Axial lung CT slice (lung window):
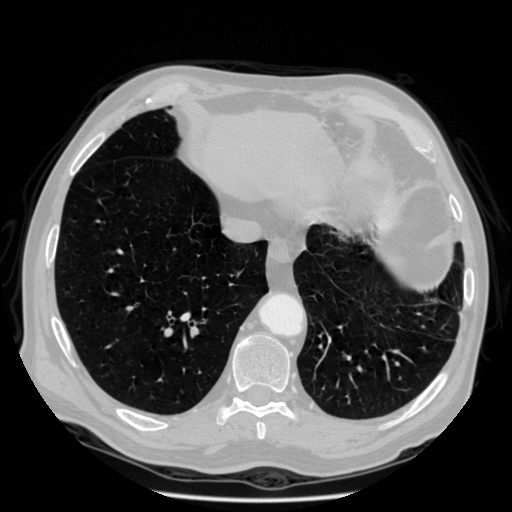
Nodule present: no